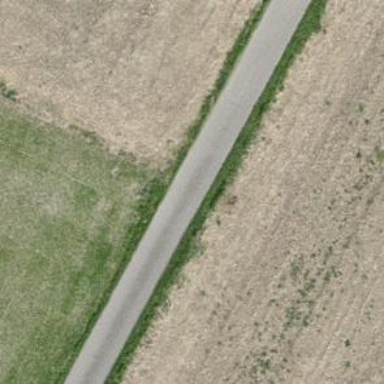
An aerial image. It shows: Paved track with grade 1 tracktype.